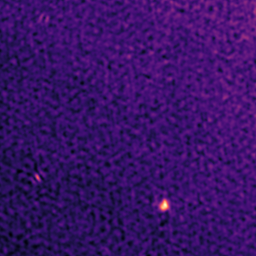
Label: Super-resolution ER image